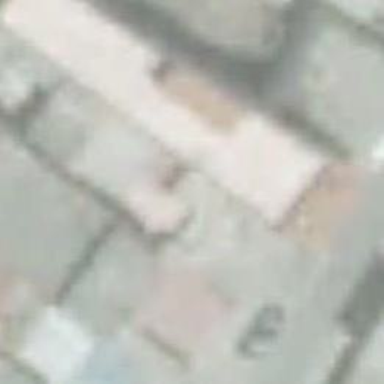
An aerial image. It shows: Residential building.